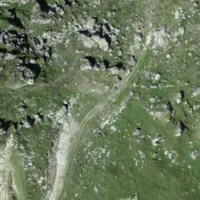
EUNIS habitat code: 26
Species observed at this site:
Aglais urticae
Dryas octopetala